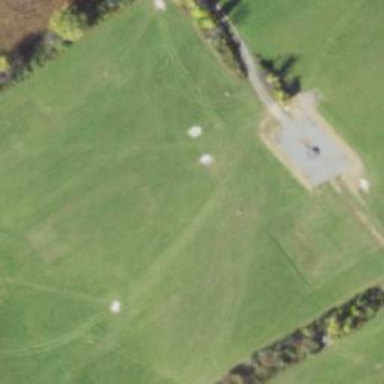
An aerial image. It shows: Disc golf basket.